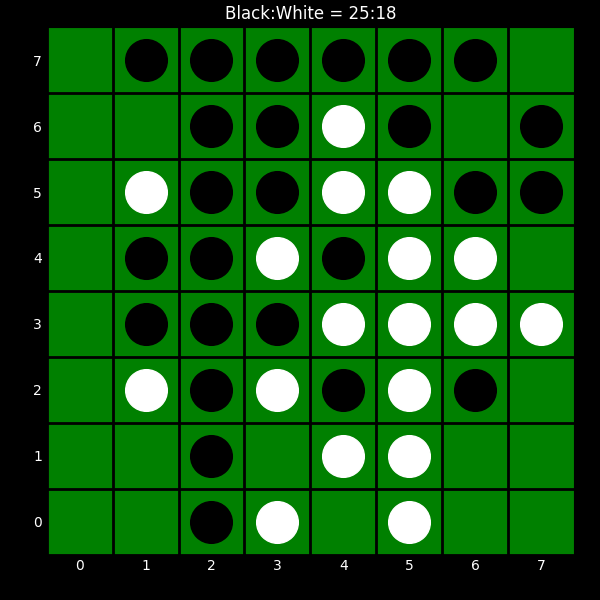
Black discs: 25
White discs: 18